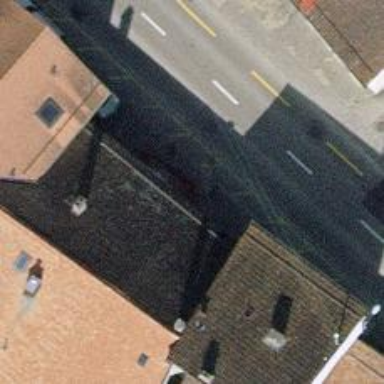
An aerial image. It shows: Bus stop along the road.